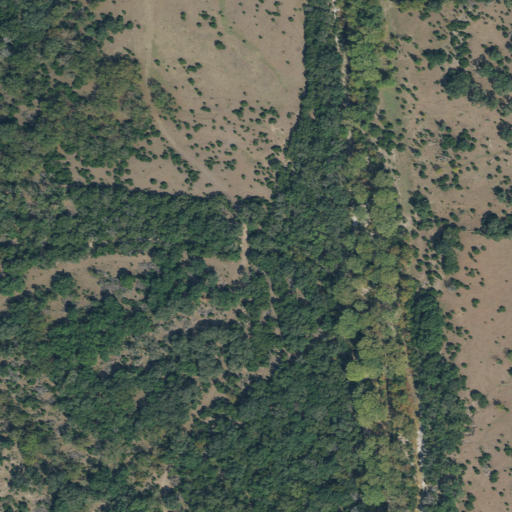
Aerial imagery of valley in Texas named Powers Hollow containing evergreen forest, shrub, deciduous forest, and woody wetlands